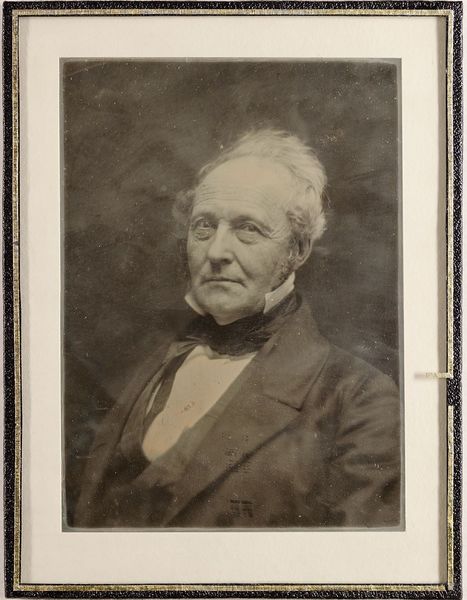
Titel: Unbekannter Mann, um 1850
Künstler: Southworth & Hawes
Standort: Hamburg
Institution: Museum für Kunst und Gewerbe Hamburg
Schlagwörter: mann, brustbild, dreiviertelansicht, foto, fotografie, photographie, photo, lichtbild, daguerreotypie, bildwerke, angewandte und bildende kunst, hessische systematik, porträtfotografie, porträtphotographie